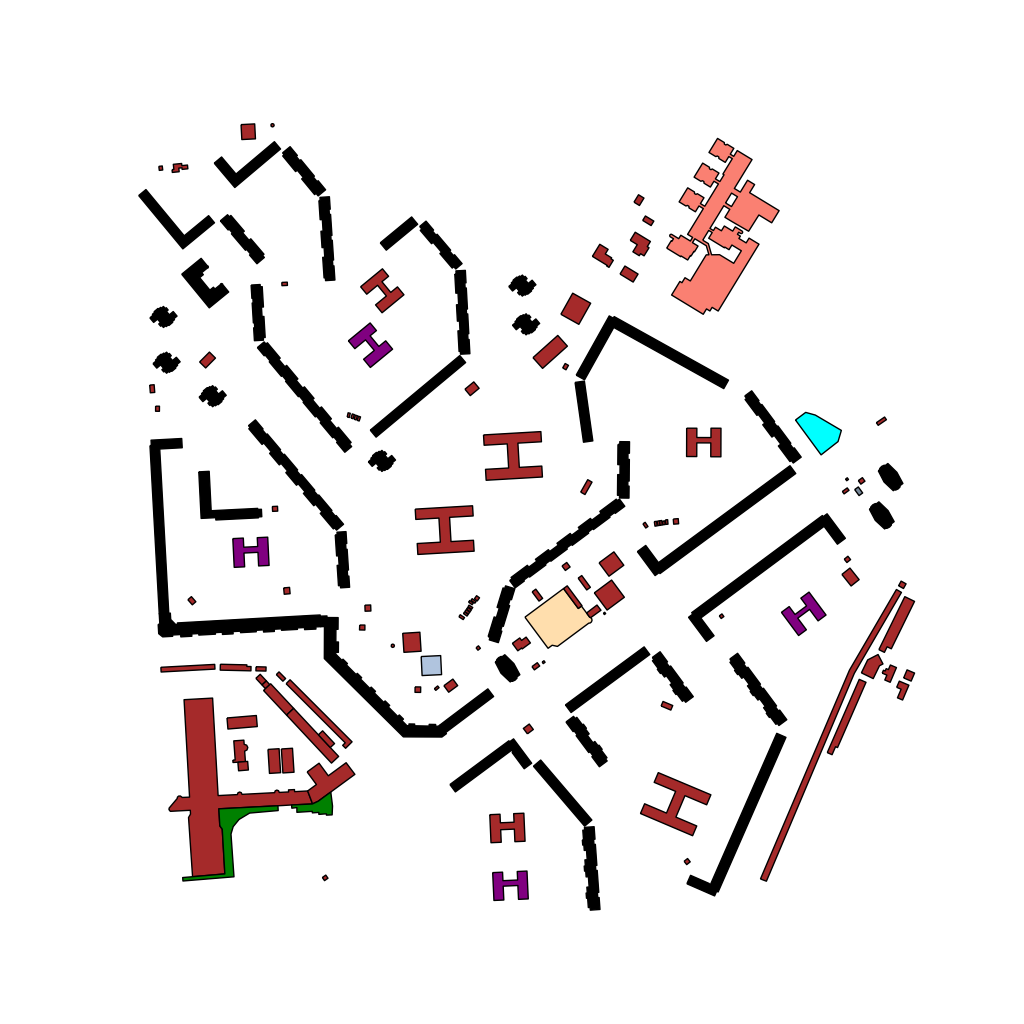
Tags: overhead vector_map, business, industrial, recreation, residential, special, modern, soviet, high_rise, individual_rise, low_rise, density_3, Ambulance, Building, Facility, Kinder, Mall, Park, Pharmacy, Post, Supermkt, 1.0 km²